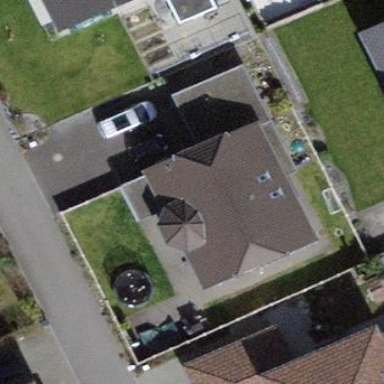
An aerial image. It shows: Building with tile roof.